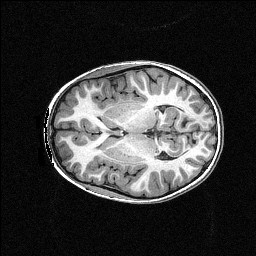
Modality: T1w
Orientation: axial
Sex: female
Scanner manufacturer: siemens
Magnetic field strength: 3 T
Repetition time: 2.3 s
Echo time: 0.00336 s